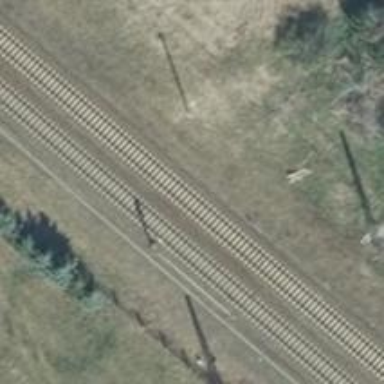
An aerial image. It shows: Railway signal.